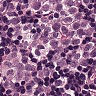
Metastatic tissue present: yes